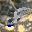
Label: 8